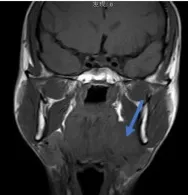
Coronal T1WI scan (A) showed the tumor mass on the upper pole of the left submandibular gland (blue arow).
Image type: radiology (mri)